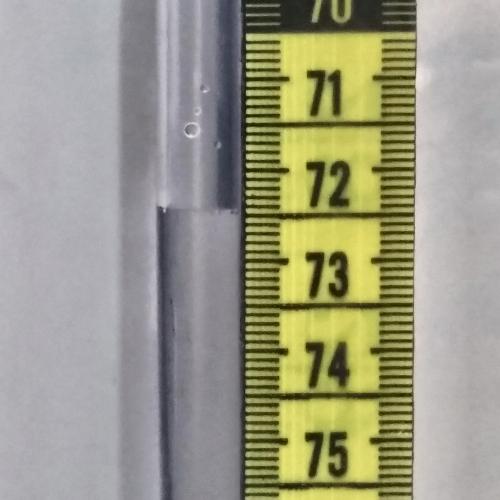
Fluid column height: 72.4 cm